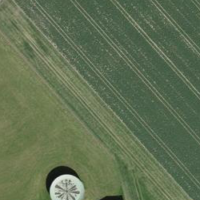
EUNIS habitat code: 52
Species observed at this site:
Pseudochorthippus parallelus
Chorthippus albomarginatus
Roeseliana roeselii